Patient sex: M
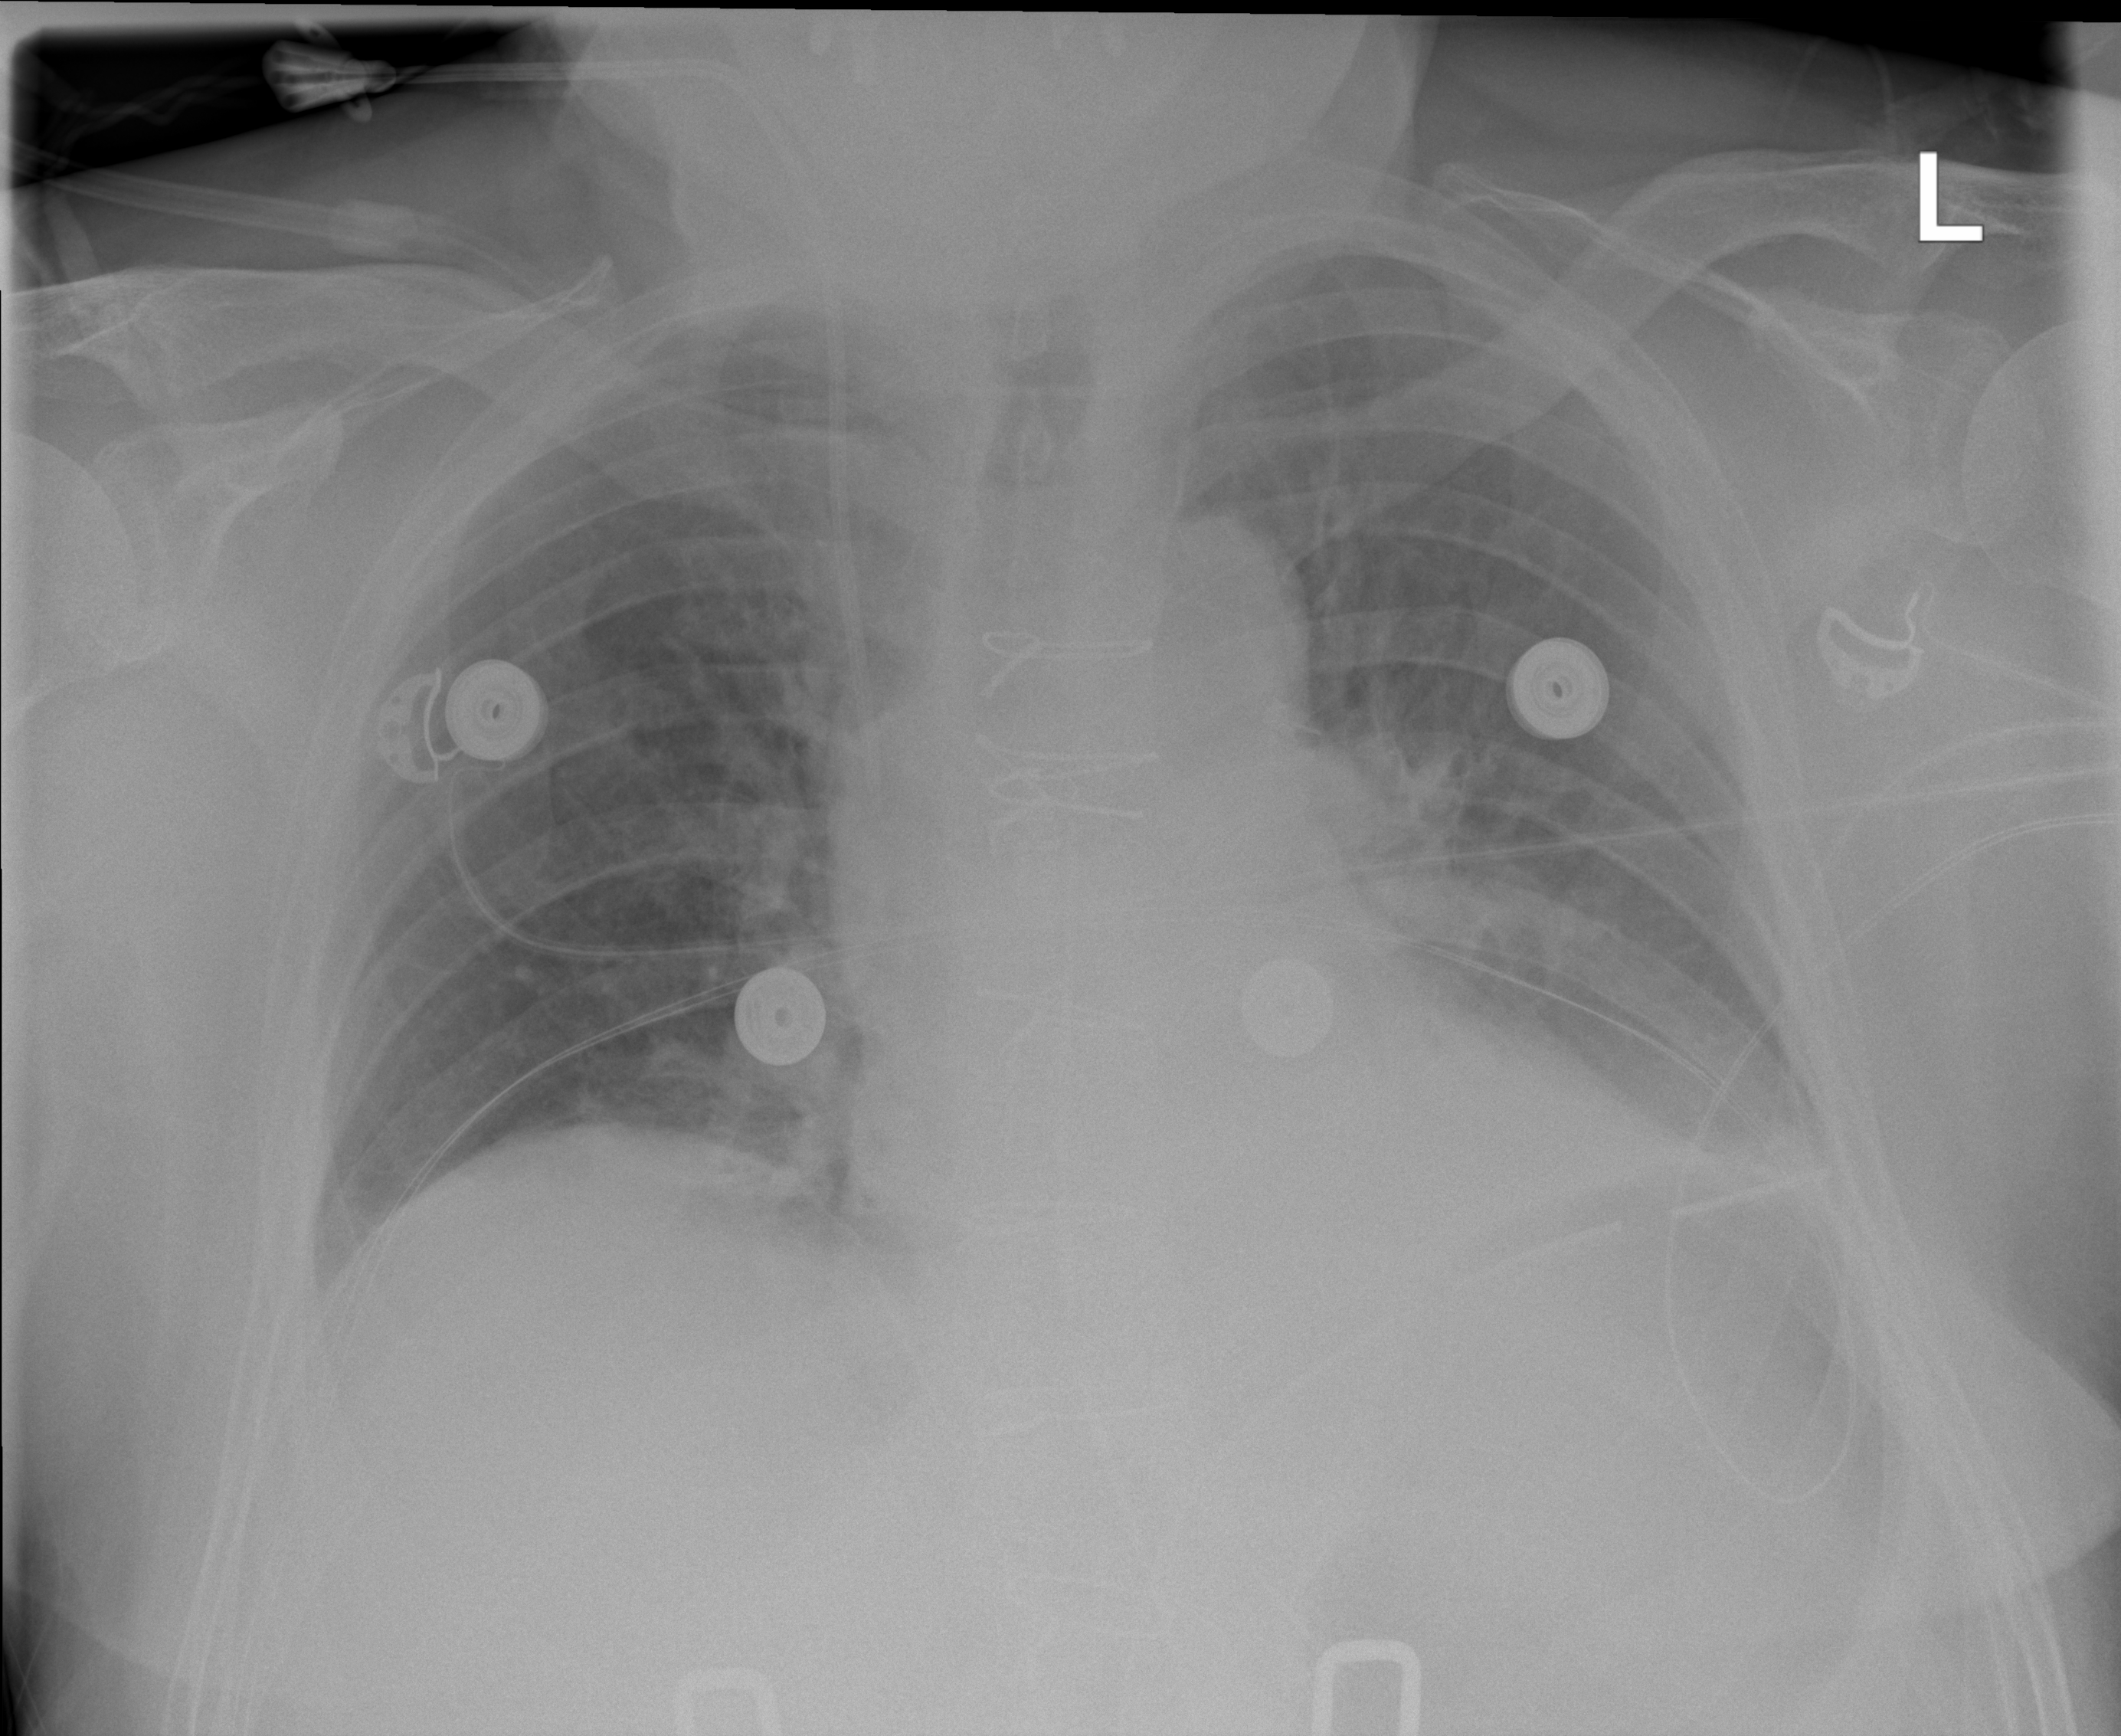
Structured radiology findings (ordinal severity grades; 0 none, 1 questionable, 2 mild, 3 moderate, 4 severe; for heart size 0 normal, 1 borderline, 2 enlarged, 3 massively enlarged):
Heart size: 2
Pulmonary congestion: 1
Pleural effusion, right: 0
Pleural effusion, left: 2
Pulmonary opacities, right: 0
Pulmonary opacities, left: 0
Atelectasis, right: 2
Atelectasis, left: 2